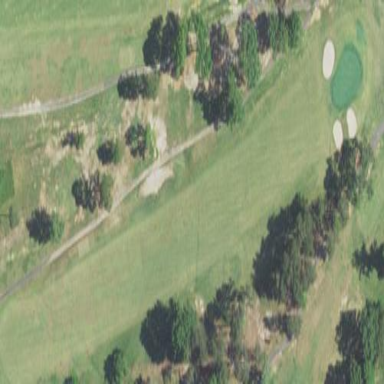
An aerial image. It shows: Scenic golf fairway.